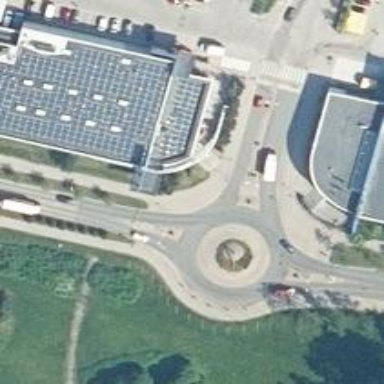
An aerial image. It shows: Secondary road with asphalt surface leading to roundabout.